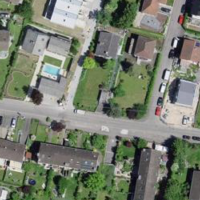
EUNIS habitat code: 55
Species observed at this site:
Spiraea japonica